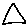
Label: triangle